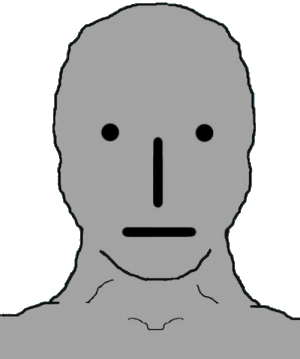
Label: 5_NPC